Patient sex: F
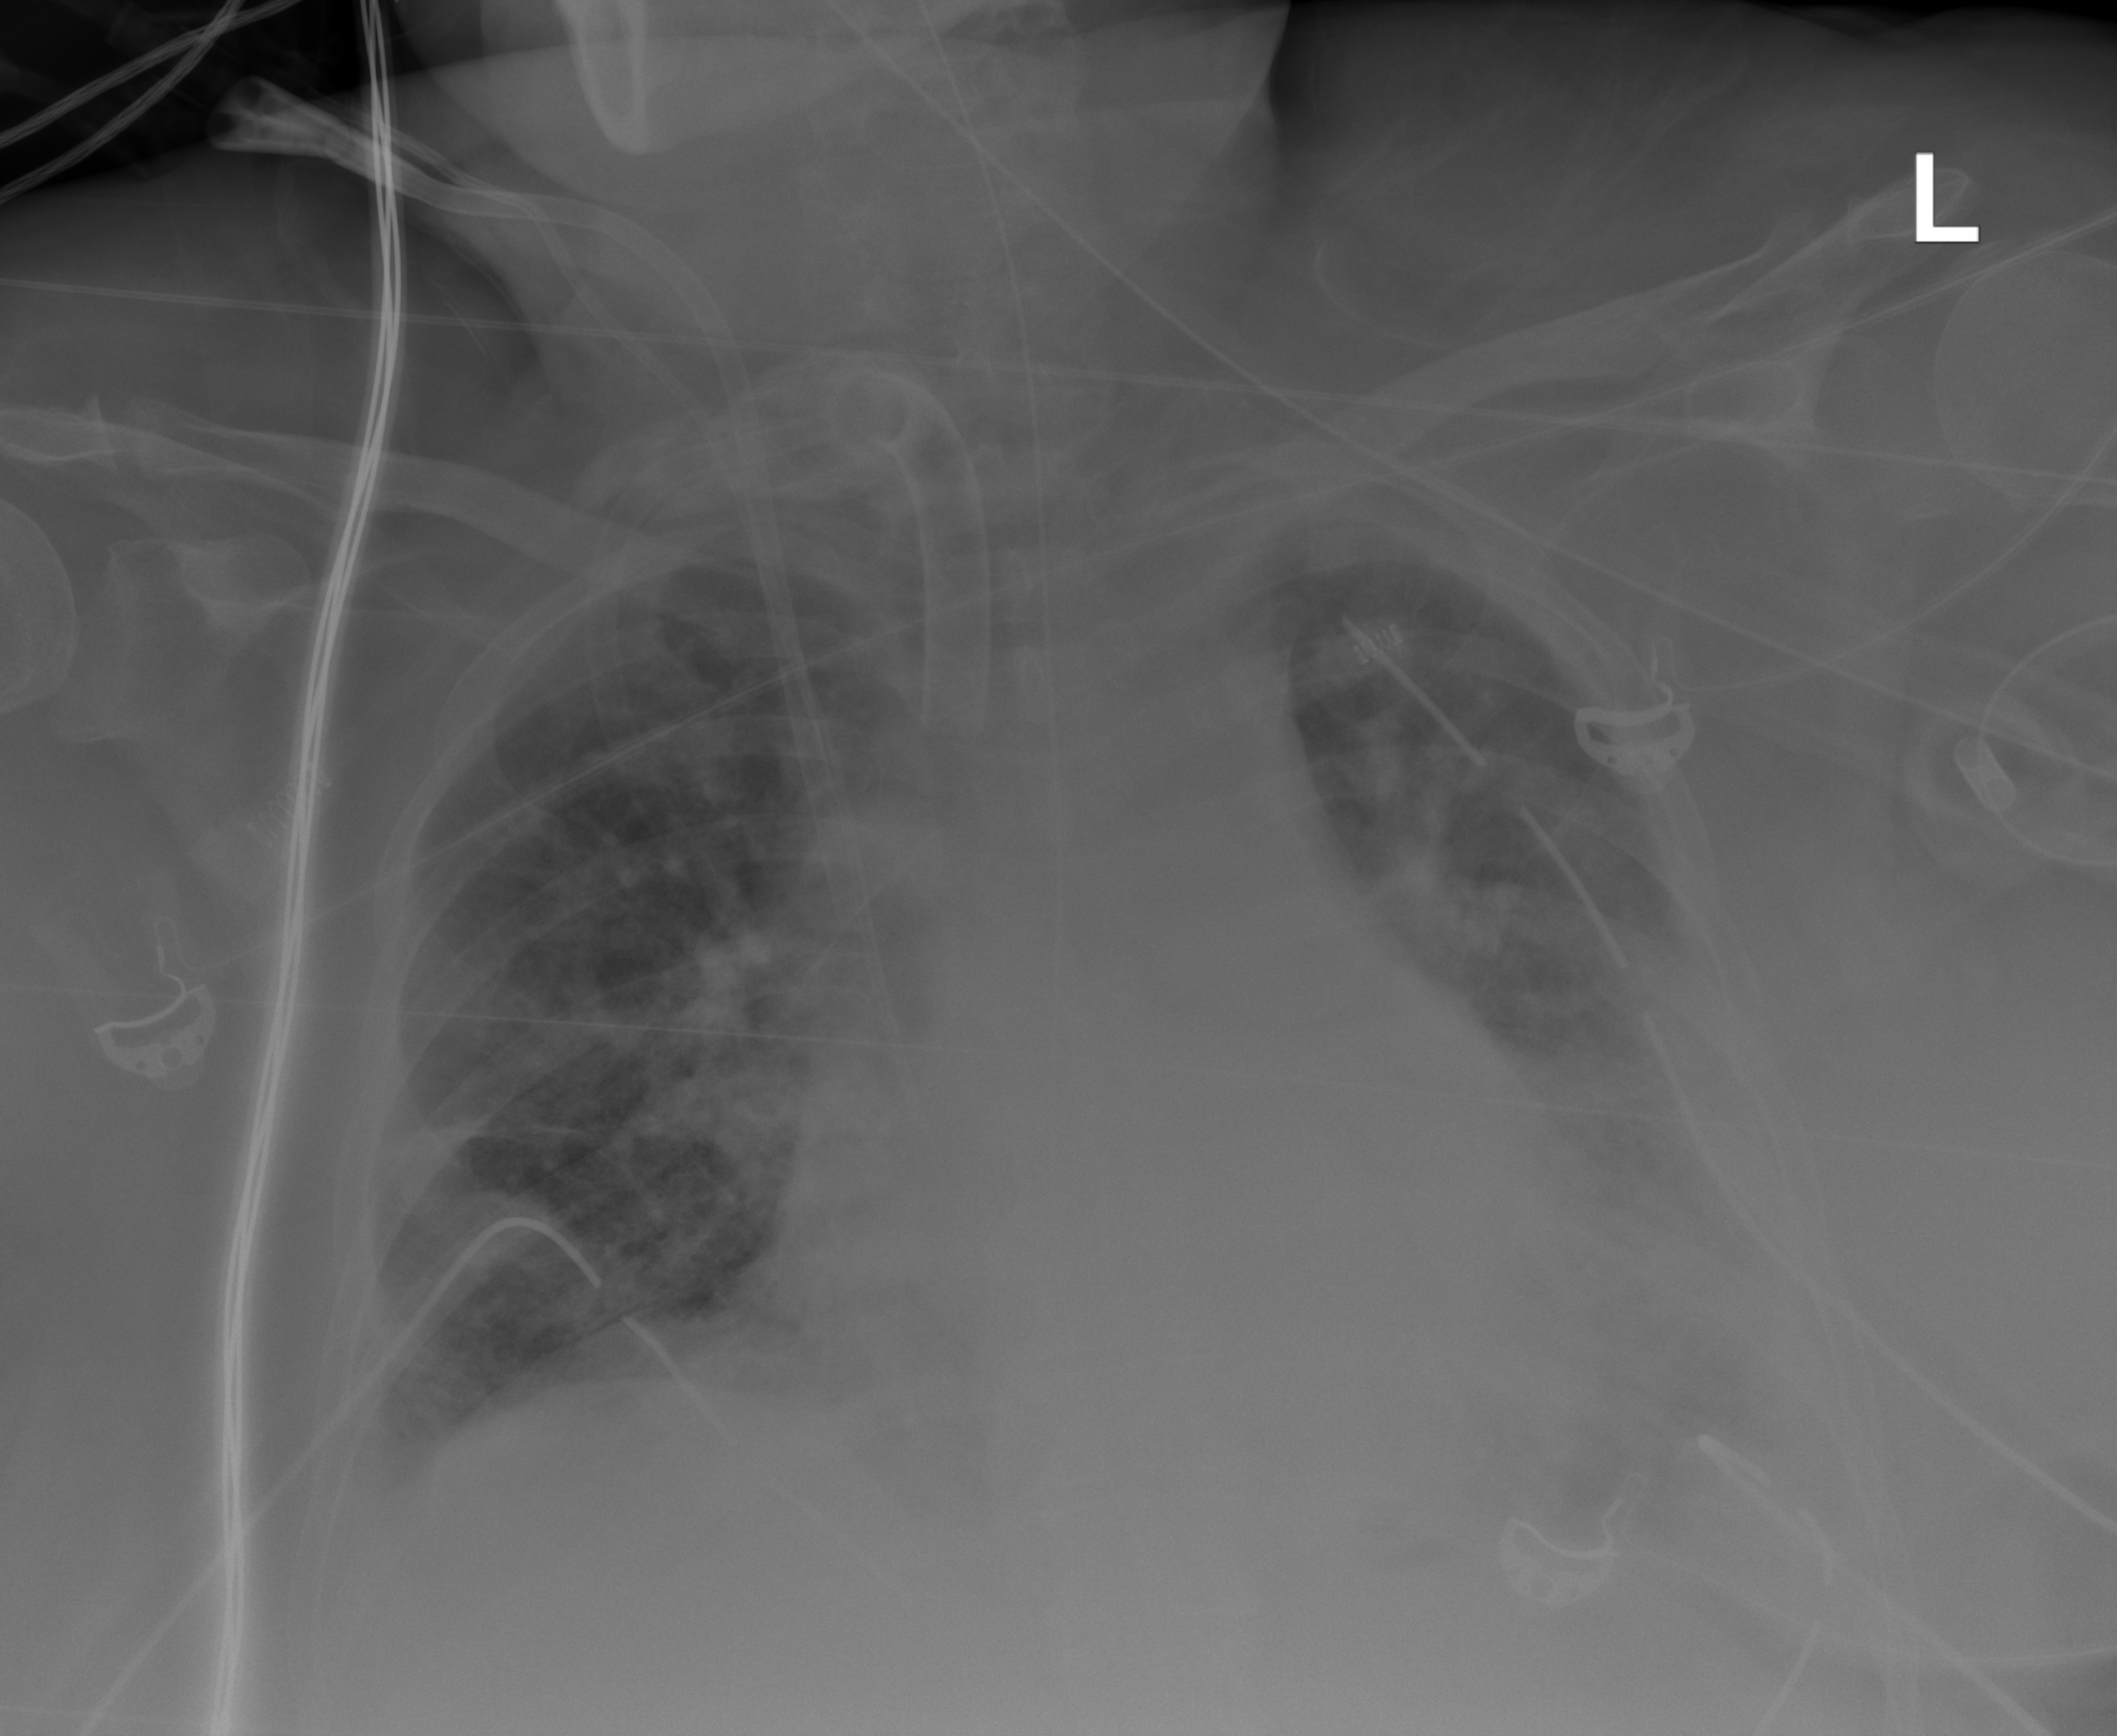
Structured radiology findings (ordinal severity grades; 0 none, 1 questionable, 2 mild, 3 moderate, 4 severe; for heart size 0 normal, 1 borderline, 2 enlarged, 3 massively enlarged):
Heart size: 1
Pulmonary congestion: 2
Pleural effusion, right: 2
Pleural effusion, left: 2
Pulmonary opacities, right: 2
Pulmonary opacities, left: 2
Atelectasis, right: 2
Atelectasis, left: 3